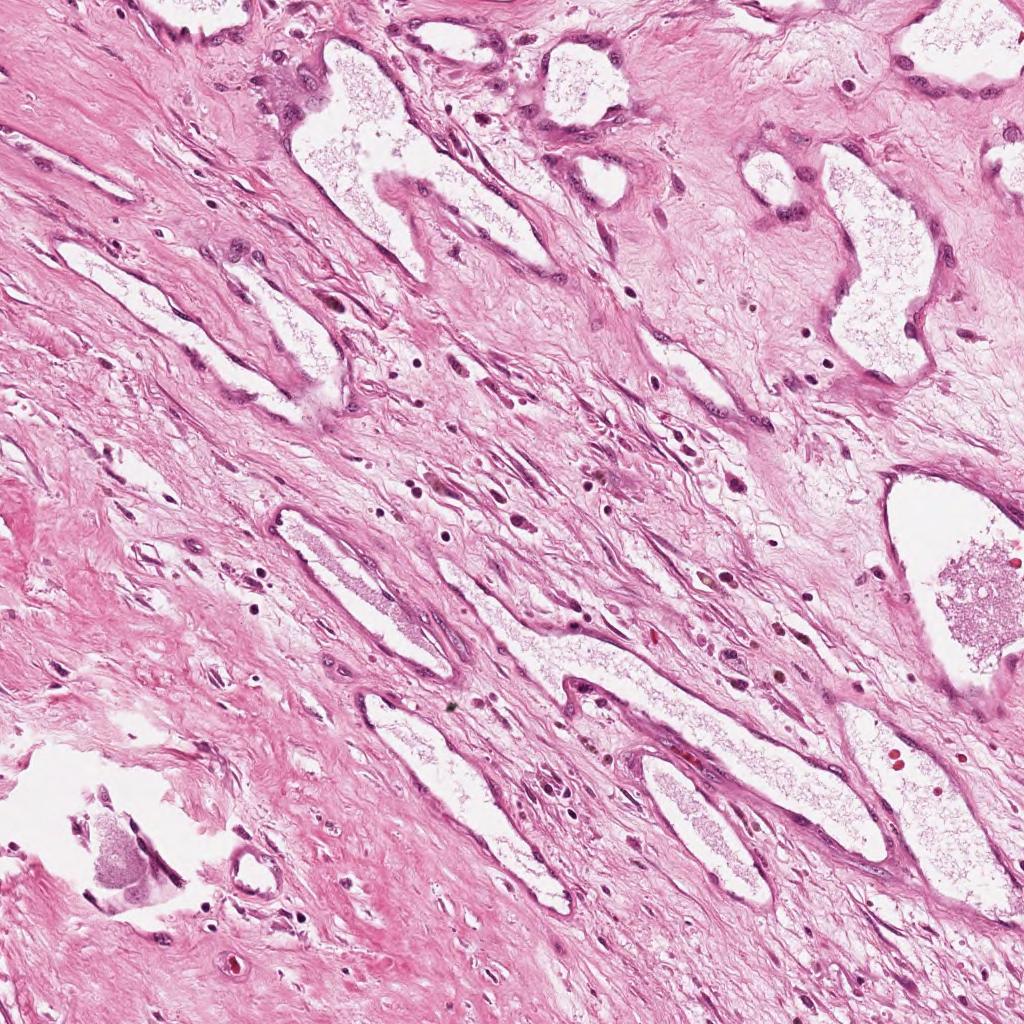
Label: Non-Viable-Tumor